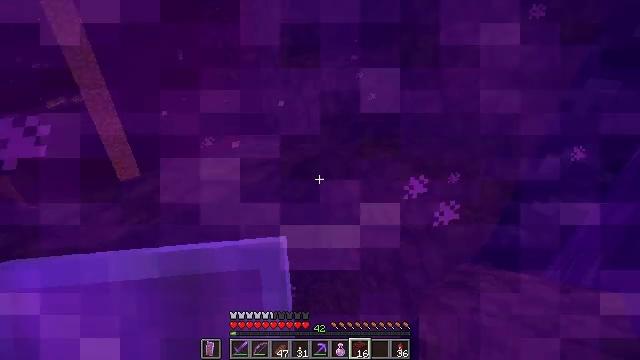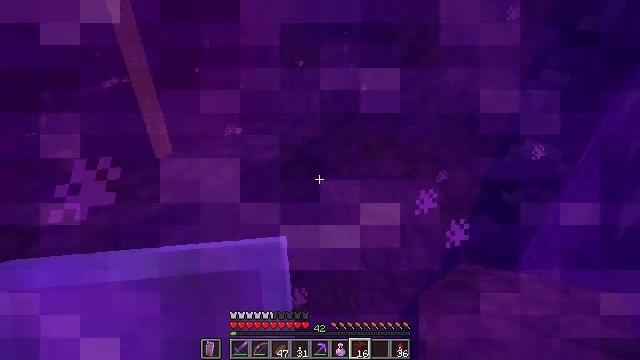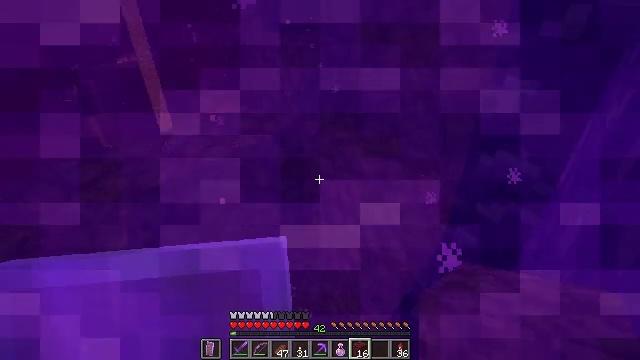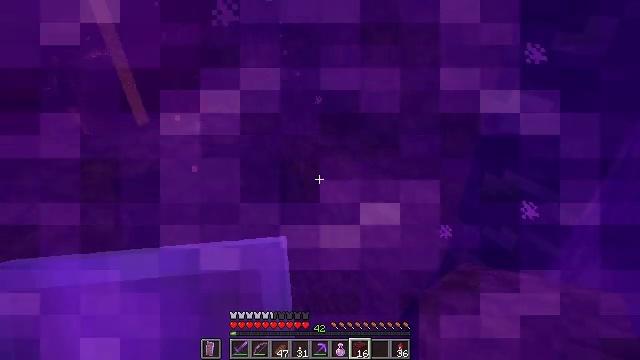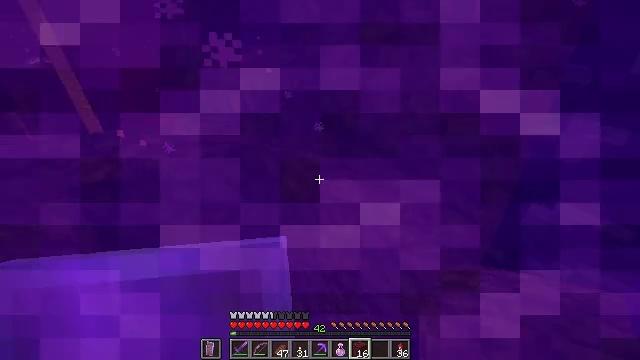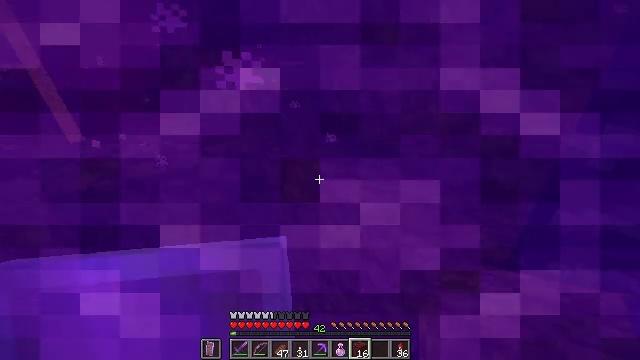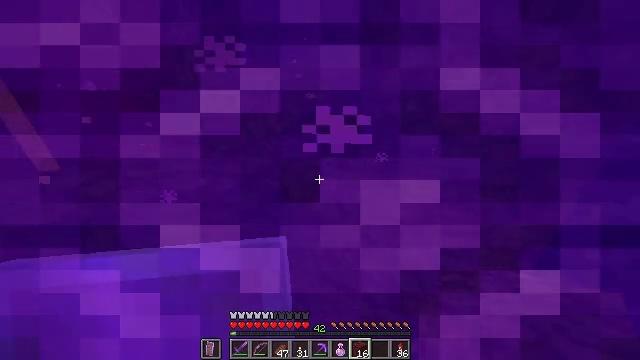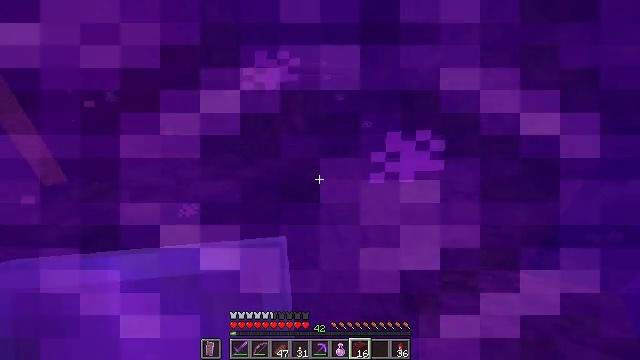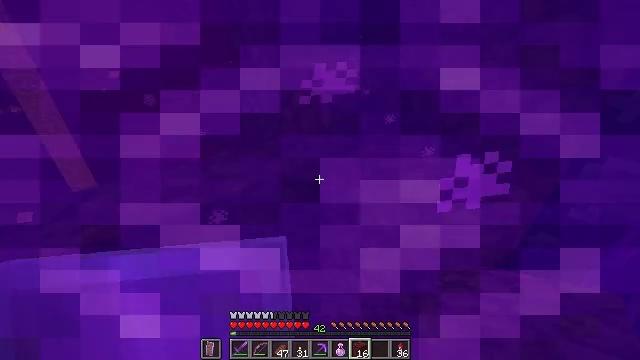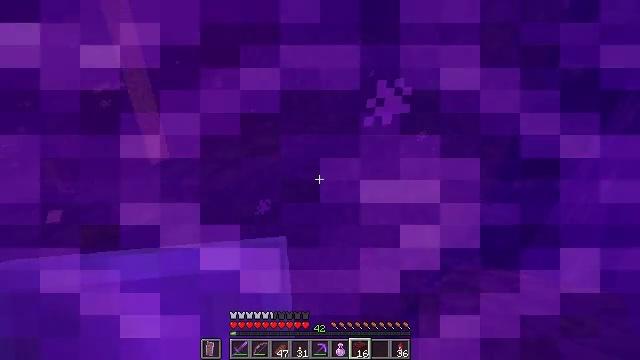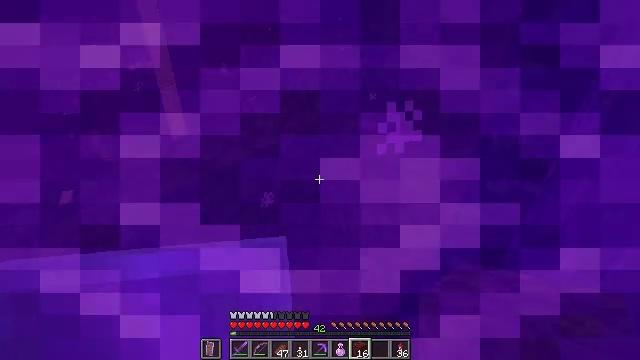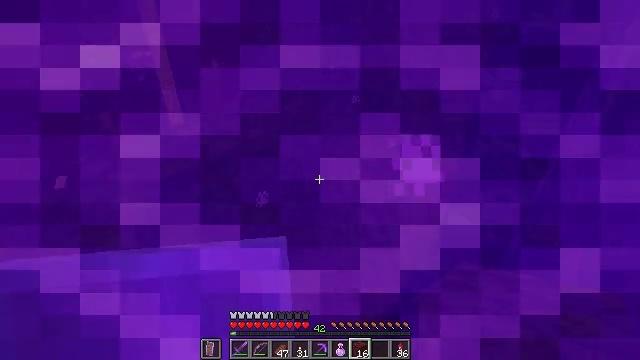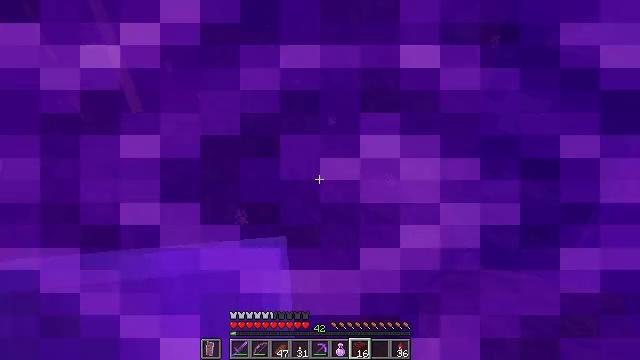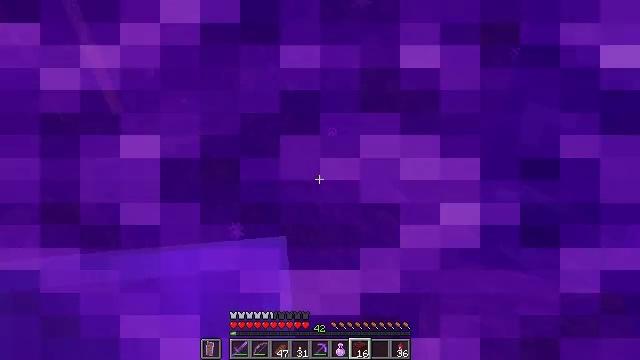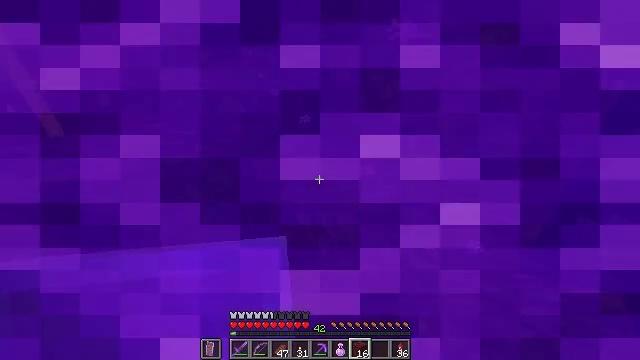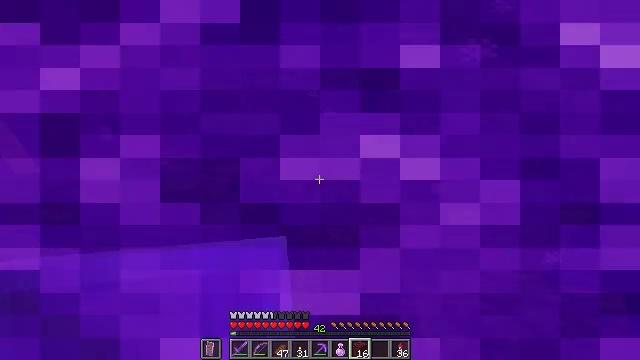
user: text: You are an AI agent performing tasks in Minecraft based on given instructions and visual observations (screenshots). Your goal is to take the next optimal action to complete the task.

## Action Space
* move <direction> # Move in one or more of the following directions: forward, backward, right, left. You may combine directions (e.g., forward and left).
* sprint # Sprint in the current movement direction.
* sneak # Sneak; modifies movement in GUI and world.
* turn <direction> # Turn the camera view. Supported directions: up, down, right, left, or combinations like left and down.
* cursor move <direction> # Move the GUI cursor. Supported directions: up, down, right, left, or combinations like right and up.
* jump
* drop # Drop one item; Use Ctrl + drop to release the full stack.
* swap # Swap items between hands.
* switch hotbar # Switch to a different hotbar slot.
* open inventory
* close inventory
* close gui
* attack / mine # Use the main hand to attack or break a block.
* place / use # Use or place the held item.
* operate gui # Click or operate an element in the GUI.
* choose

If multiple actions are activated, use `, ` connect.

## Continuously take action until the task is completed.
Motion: motion action
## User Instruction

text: mine block cyan shulker box
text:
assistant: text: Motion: no_op
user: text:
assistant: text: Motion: no_op
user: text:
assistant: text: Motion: no_op
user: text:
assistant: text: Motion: no_op
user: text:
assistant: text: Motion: no_op
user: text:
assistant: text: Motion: no_op
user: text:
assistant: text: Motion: no_op
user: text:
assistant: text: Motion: no_op
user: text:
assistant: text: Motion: no_op
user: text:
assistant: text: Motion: no_op
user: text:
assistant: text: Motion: no_op
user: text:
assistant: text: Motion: no_op
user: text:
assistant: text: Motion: no_op
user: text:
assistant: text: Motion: no_op
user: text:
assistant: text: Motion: no_op
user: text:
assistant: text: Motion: no_op
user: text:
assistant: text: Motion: no_op
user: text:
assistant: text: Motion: no_op
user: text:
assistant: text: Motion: no_op
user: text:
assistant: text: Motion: no_op
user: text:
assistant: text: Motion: no_op
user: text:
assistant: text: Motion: no_op
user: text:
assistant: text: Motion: no_op
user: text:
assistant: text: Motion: no_op
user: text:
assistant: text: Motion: no_op
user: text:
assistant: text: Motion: no_op
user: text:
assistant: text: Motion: turn right
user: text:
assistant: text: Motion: turn right and down
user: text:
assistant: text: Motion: turn right and up
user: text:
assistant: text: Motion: no_op